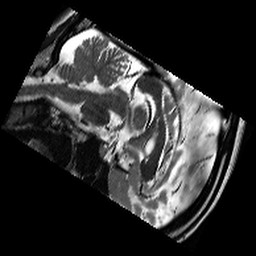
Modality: T2w
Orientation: sagittal